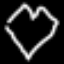
Label: diamond